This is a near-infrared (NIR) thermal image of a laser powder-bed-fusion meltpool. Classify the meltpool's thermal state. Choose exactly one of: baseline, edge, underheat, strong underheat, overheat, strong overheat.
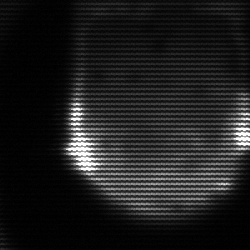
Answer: edge